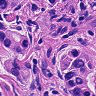
Metastatic tissue present: yes